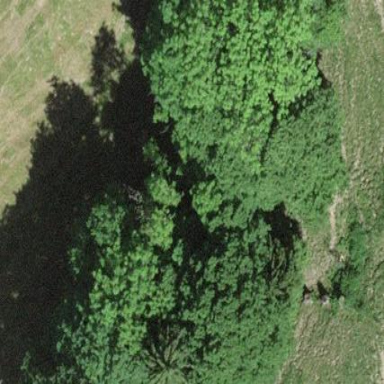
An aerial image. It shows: Forest area.